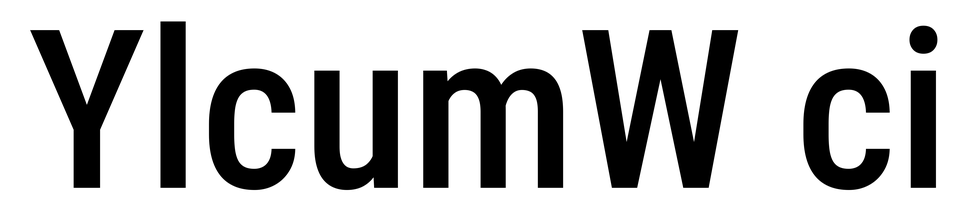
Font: Roboto_Condensed_Medium